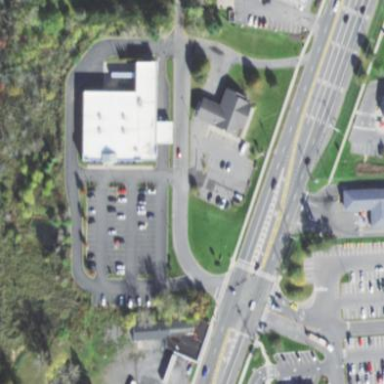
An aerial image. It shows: Retail area.